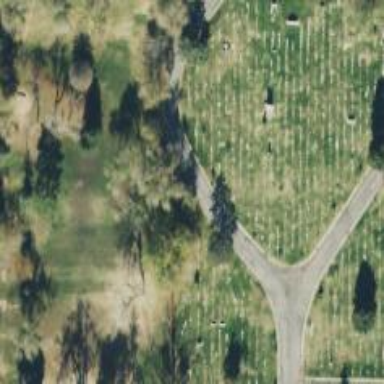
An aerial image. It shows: Sector in the cemetery.